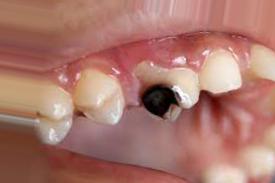
Condition: Caries